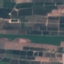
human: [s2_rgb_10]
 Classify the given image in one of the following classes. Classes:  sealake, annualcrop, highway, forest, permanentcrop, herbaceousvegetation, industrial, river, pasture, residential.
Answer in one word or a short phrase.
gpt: PermanentCrop